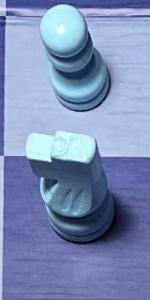
Label: Knight_White